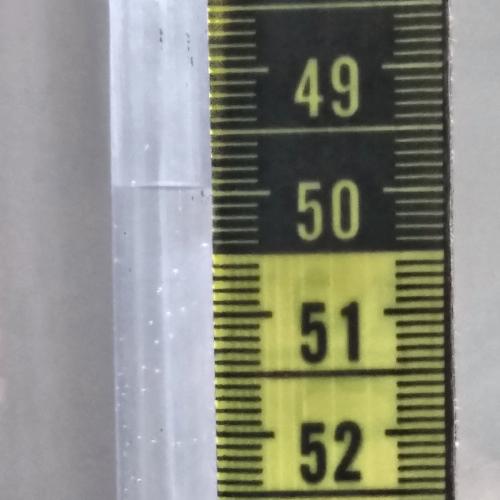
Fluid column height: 49.9 cm